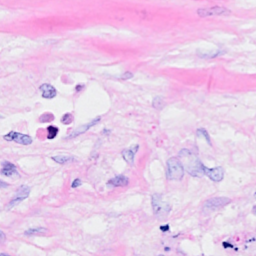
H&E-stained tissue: Breast